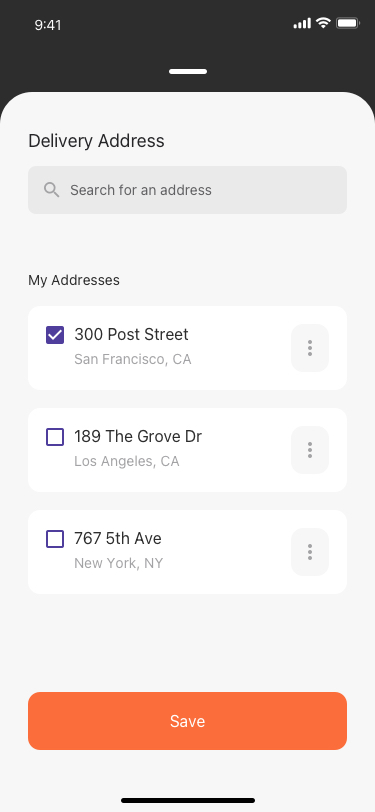
Text in this UI design:
Save
Los Angeles, CA
189 The Grove Dr
San Francisco, CA
300 Post Street
New York, NY
767 5th Ave
My Addresses
Delivery Address
Search for an address